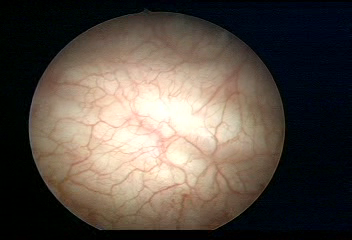
Modality: WLC
Class: Normal mucosa
Bladder cancer association: No